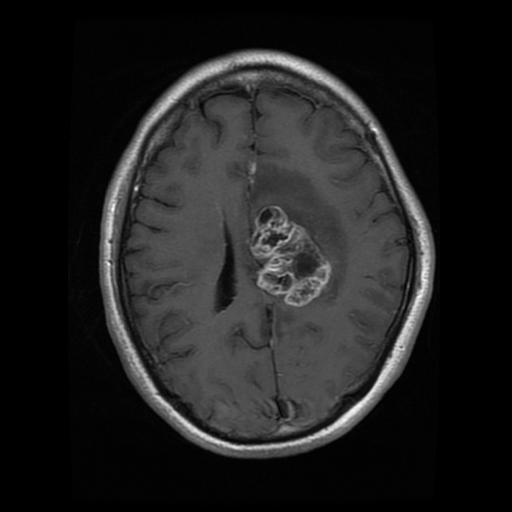
Label: glioma